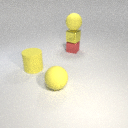
large yellow rubber sphere above small red metal cube